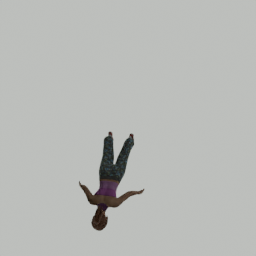
Label: people